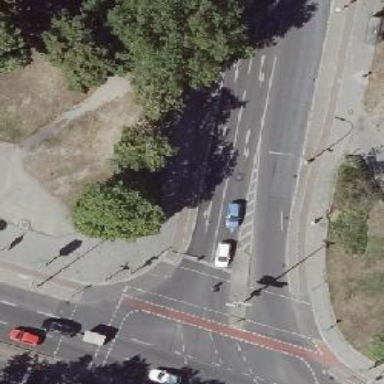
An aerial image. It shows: Tertiary road with asphalt surface. The road has sidewalks on both sides and cycle track.